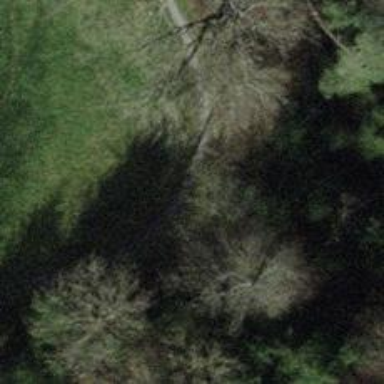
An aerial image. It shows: Path on the ground.